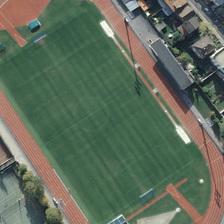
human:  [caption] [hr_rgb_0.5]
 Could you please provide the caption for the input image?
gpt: the gym is green and the line is red .

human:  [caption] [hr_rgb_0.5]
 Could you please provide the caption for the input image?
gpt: some buildings are near a large playground with a football field in it .

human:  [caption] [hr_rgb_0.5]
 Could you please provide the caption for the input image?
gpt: some buildings are near a large playground with a football field in it .

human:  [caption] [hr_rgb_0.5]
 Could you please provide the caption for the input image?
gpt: this is a big gym in many buildings .

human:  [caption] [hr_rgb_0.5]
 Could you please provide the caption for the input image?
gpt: this is a big gym in many buildings .